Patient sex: F
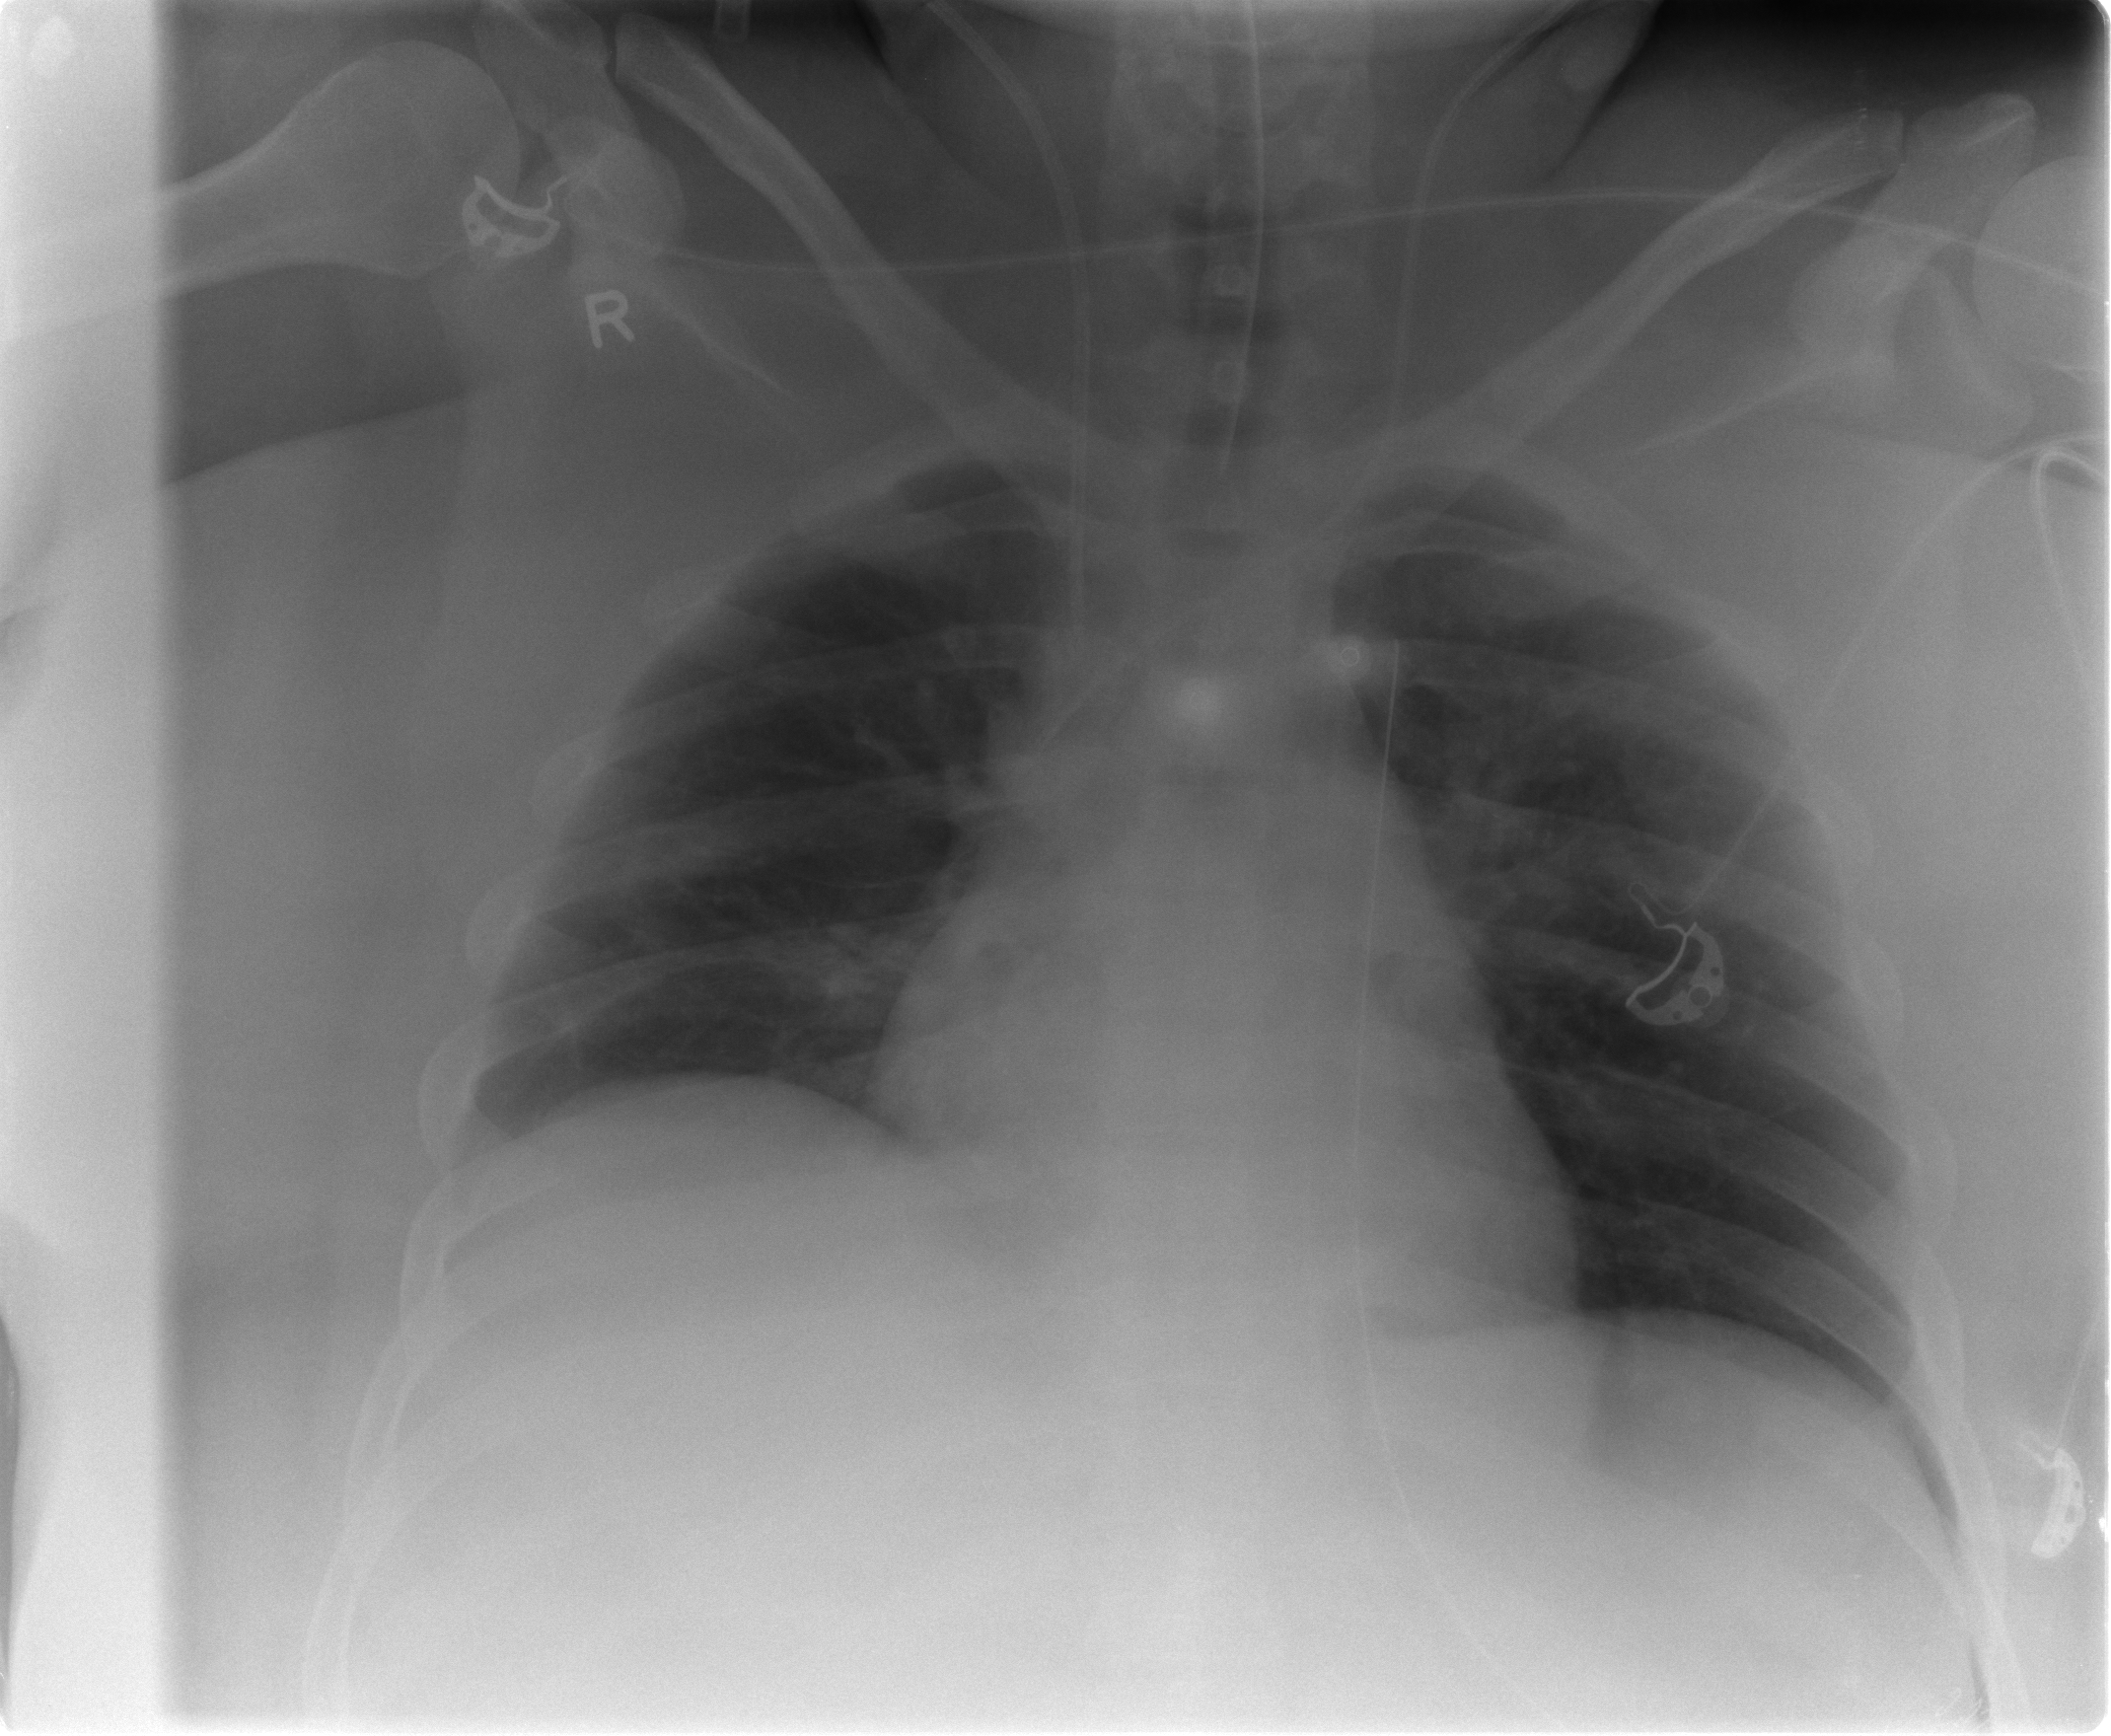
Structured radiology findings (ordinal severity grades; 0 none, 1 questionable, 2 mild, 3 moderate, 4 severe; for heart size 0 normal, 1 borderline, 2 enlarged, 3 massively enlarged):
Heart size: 0
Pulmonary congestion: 0
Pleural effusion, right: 1
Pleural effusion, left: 0
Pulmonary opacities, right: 0
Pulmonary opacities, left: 0
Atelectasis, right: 2
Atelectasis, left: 2